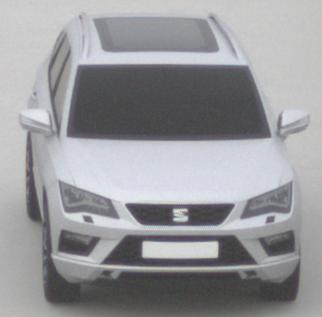
Make: SEAT
Model: Ateca 1.0 TSI Ecomotive
Detailed model: Ateca (5FP)
Model produced from: 2016/08
Model produced until: 2018/08
Doors: 5
Color: white
Road condition: dry road
Daytime: morning or afternoon
Contrast: low contrast